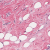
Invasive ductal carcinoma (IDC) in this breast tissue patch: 0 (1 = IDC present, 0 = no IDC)